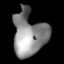
Tissue: lung
Cell type: Endothelial cells
Senescence score: 0.5709
Nuclear area (px): 1393
Mean DAPI intensity: 139.666